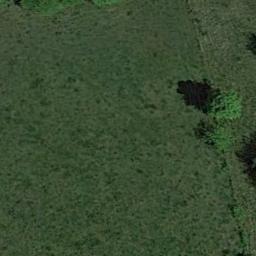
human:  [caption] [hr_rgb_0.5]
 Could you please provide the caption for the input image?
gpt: There are some trees on the meadow .

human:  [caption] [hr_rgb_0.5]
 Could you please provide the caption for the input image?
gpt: There is a tree in the grass .

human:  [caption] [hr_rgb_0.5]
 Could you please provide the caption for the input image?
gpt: This meadow has dense grasses and some trees .

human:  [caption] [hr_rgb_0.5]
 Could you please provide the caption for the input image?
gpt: Several green trees on green grass .

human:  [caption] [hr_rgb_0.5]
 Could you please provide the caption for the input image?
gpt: There are two green trees on the green meadow .